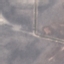
Land use / land cover: HerbaceousVegetation